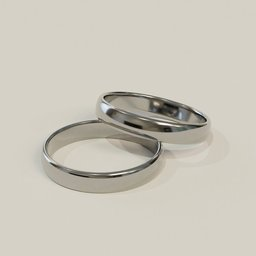
Label: decoration